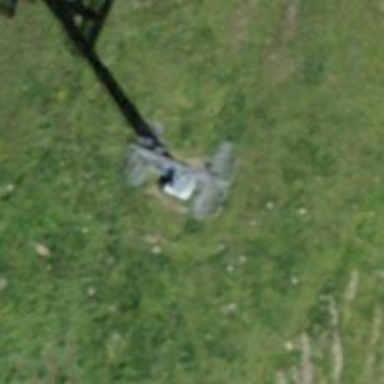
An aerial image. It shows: Pylon for aerialway.